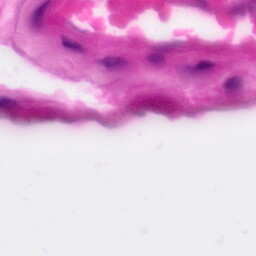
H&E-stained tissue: Pancreatic